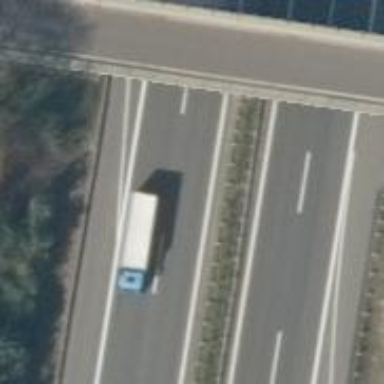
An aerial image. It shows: Asphalt motorway.